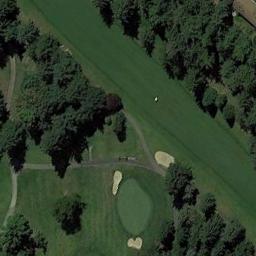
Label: golf_course